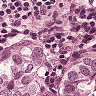
Metastatic tissue present: yes